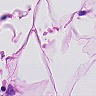
Metastatic tissue present: no